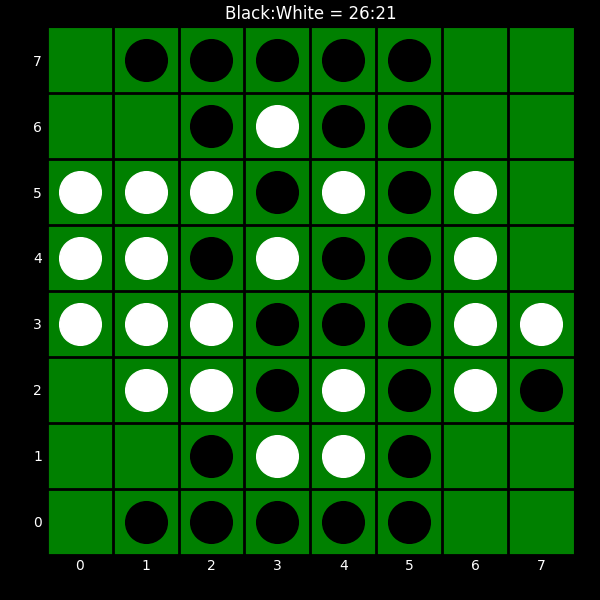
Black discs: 26
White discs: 21